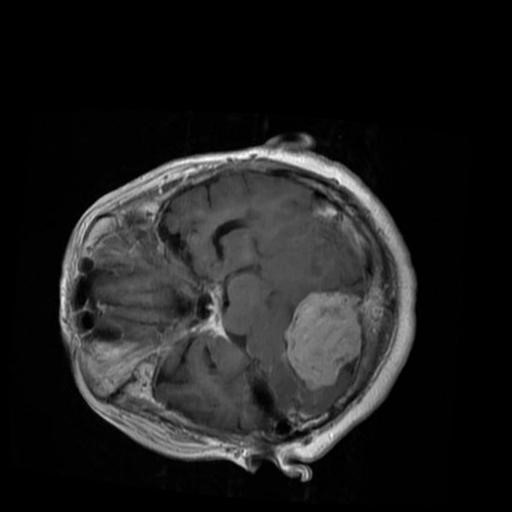
Label: brain_menin